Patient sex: M
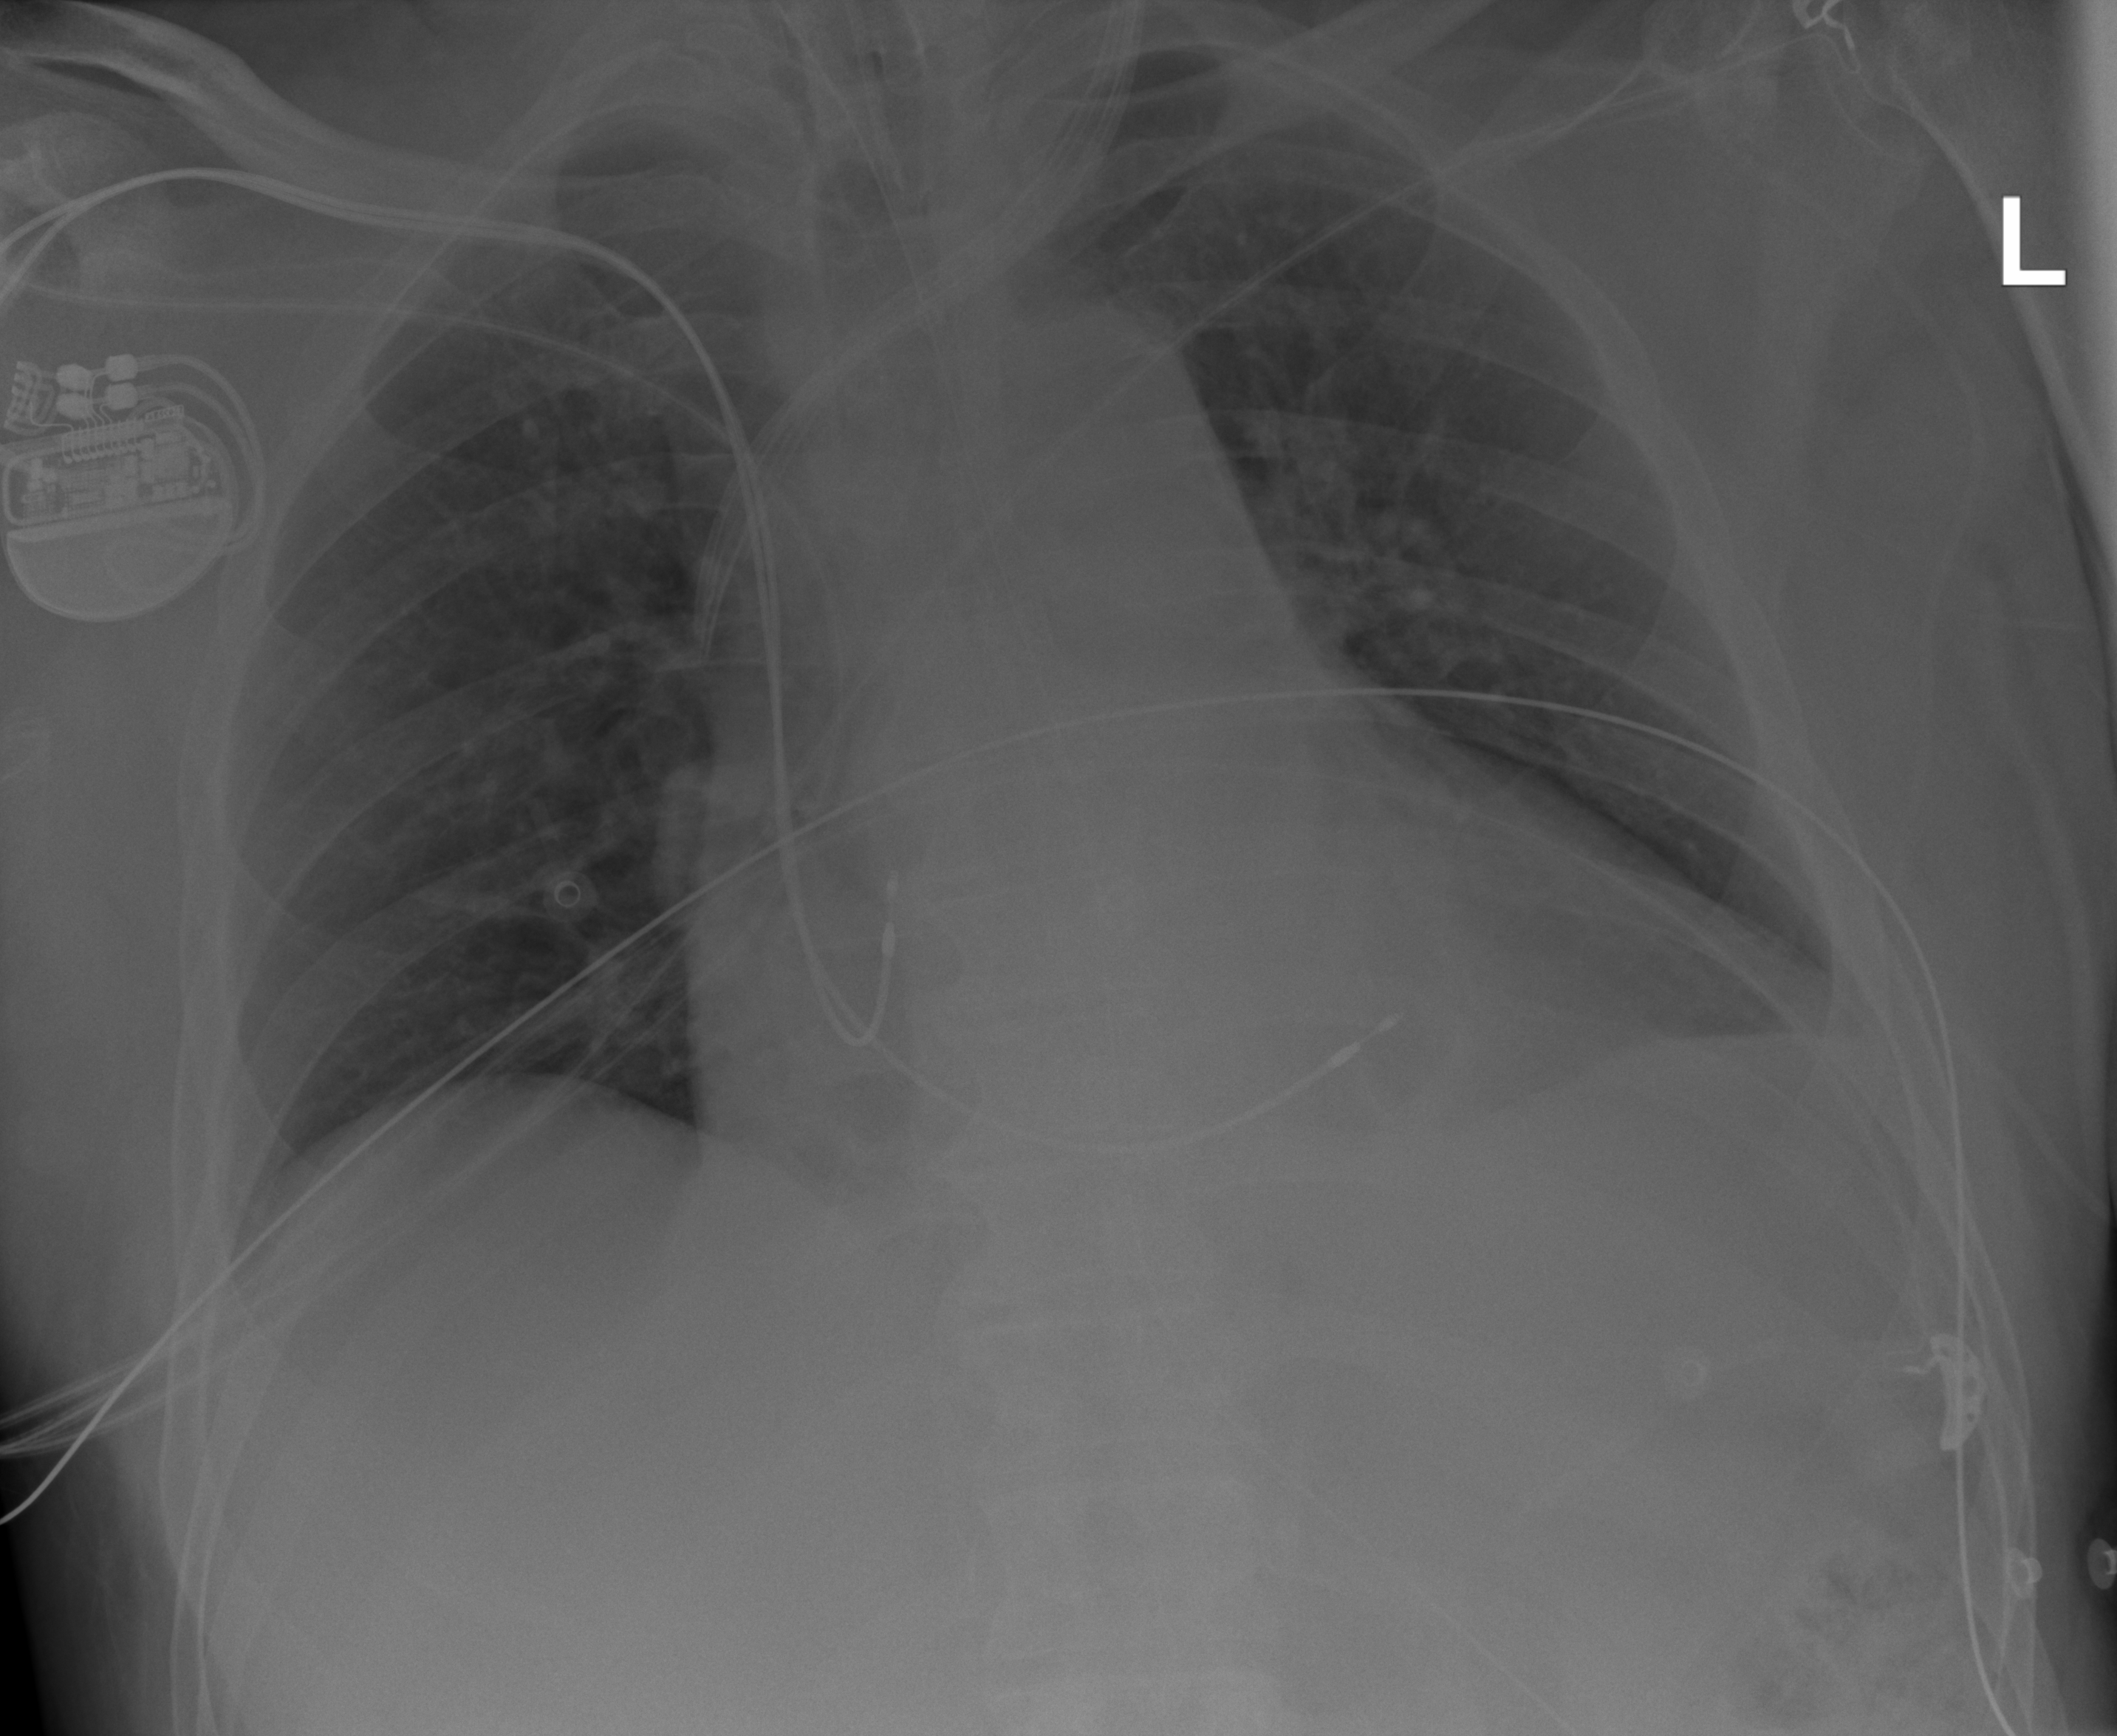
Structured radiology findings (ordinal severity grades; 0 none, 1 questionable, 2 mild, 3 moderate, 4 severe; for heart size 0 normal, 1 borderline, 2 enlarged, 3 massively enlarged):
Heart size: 2
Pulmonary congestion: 0
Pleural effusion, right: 0
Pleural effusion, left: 2
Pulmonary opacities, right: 0
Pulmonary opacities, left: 0
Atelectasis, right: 2
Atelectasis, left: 2